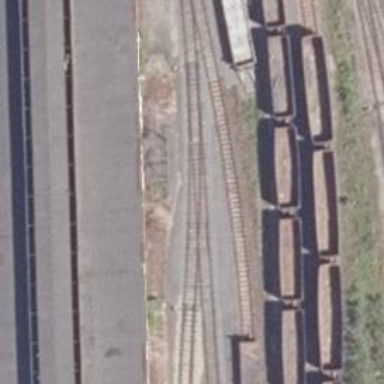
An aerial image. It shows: Railway switch.